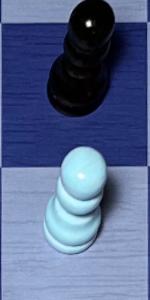
Label: Pawn_White